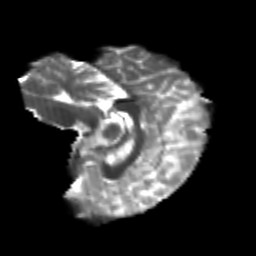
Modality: T2w
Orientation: sagittal
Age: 21
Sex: female
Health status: healthy
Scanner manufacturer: philips
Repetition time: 7.387 s
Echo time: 0.08599 s